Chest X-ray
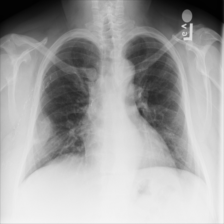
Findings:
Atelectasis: negative
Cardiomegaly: negative
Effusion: negative
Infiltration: negative
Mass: positive
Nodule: negative
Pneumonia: negative
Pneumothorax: negative
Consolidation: negative
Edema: negative
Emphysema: negative
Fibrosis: negative
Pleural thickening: negative
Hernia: negative